Field crop: maize
Growth stage: 1
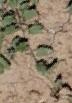
Species: convolvulus